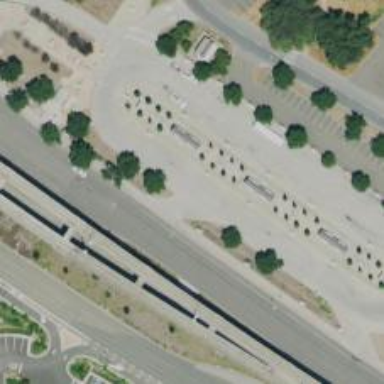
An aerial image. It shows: Busway road.